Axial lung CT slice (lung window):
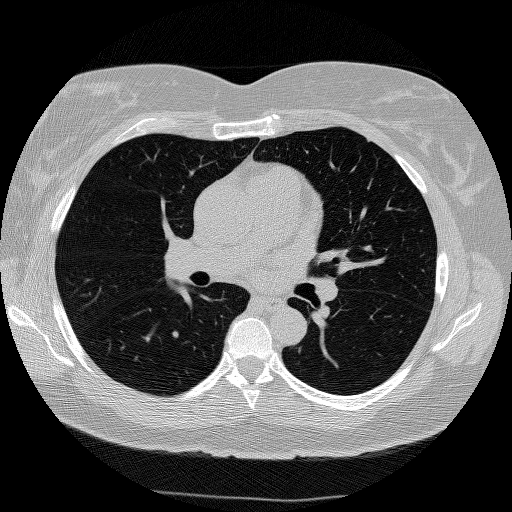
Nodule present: no